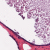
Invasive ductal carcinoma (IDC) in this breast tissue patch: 0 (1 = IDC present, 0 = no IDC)